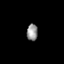
Tissue: prostate
Cell type: T cells
Senescence score: 0.7163
Nuclear area (px): 178
Mean DAPI intensity: 149.292